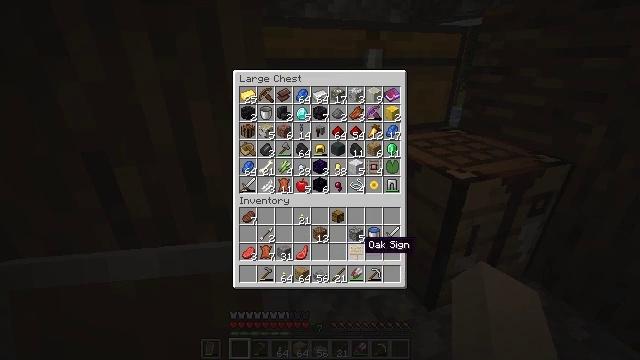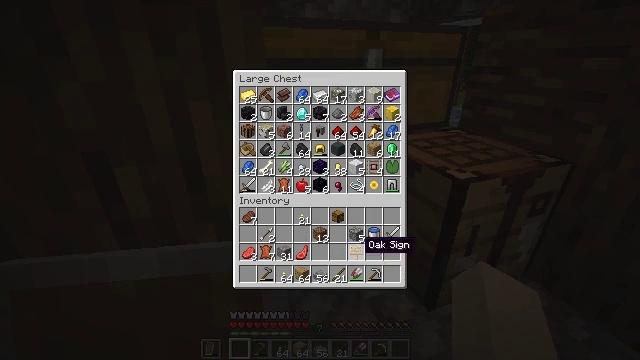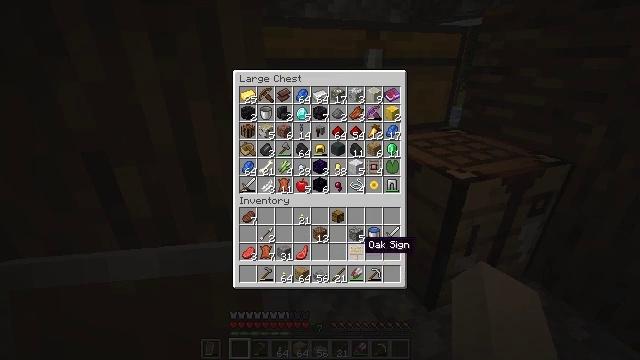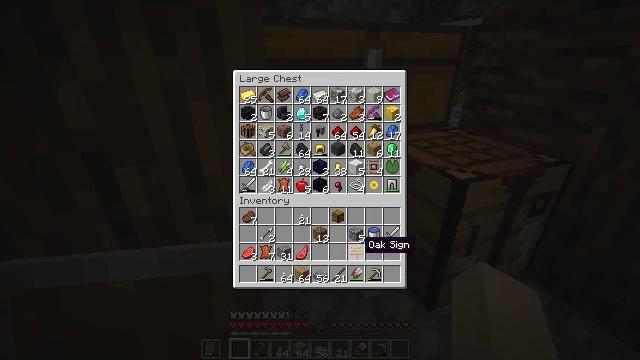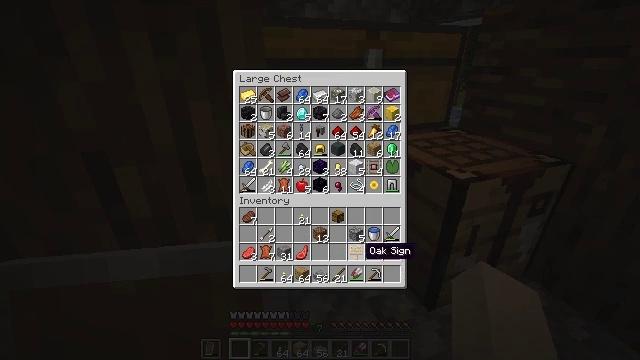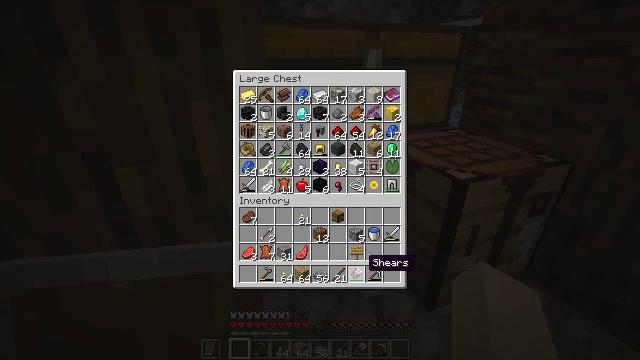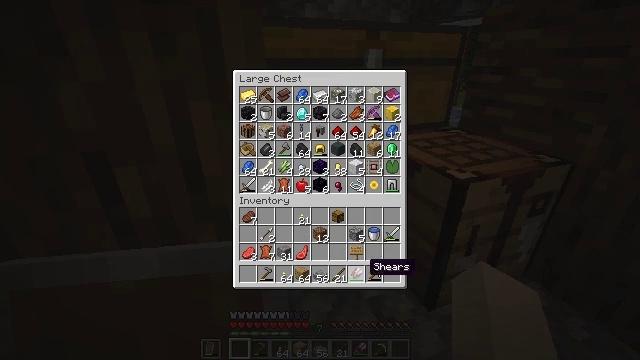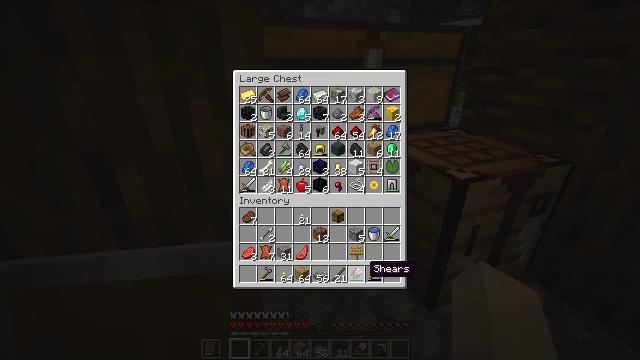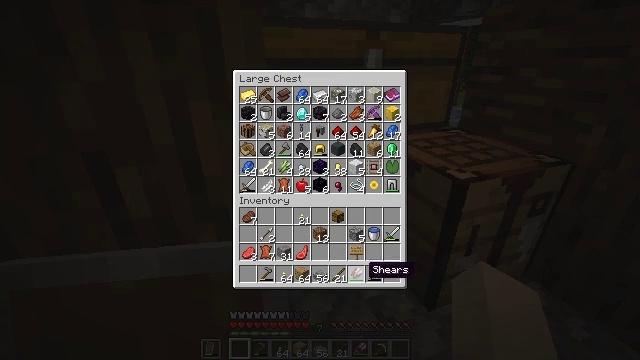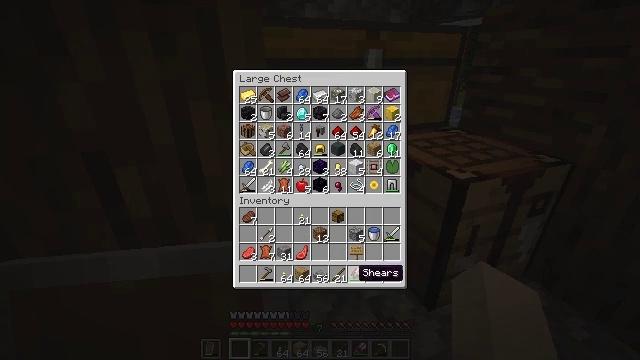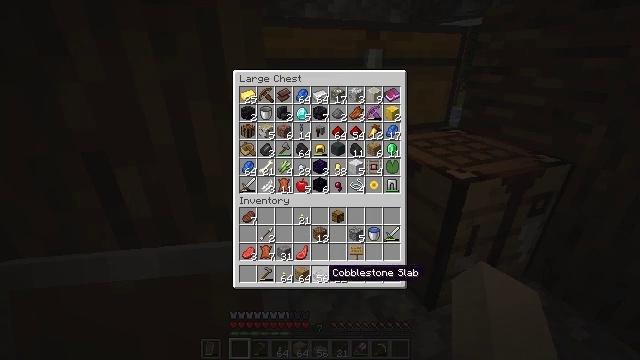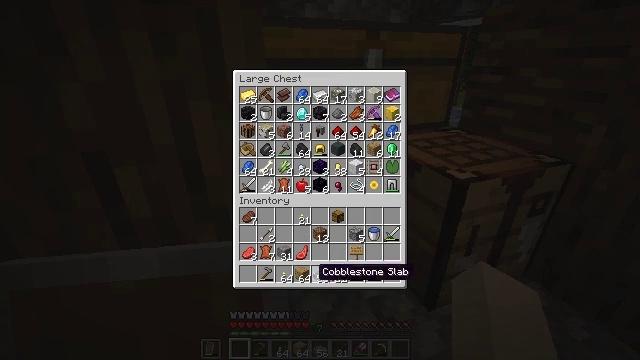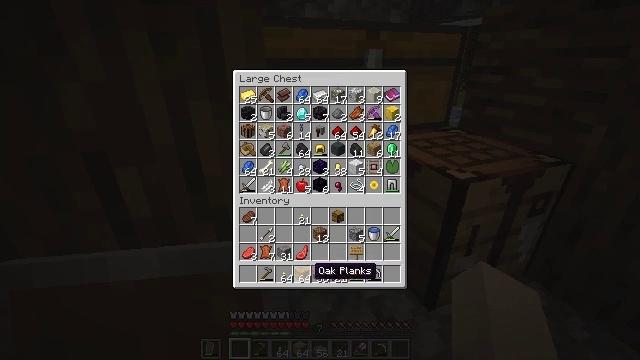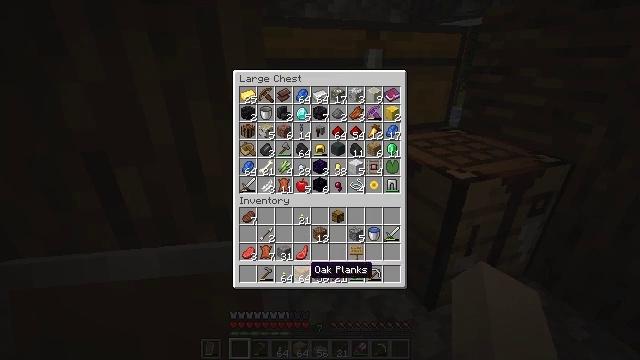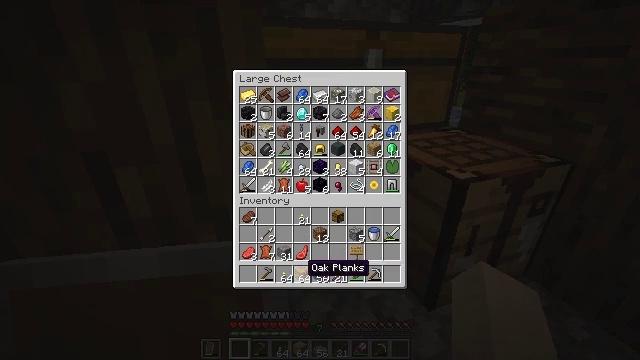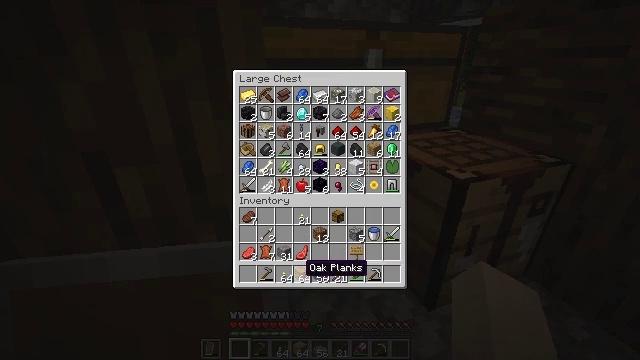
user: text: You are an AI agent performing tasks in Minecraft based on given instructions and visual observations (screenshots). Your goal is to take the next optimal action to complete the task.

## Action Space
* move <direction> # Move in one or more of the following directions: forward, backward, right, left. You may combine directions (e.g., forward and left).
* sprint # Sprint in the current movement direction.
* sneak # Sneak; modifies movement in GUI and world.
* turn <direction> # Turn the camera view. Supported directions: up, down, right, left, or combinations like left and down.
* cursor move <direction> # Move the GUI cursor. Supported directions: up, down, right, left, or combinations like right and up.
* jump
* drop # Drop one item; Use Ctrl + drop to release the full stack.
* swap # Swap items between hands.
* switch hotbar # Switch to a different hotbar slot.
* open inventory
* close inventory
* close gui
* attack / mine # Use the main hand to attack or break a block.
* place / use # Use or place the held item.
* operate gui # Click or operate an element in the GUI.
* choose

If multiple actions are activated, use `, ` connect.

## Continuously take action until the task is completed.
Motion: motion action
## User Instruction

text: Gather the bell for your inventory.
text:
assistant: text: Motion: sneak, use / place
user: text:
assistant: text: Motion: sneak, use / place
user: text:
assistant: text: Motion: sneak
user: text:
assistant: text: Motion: sneak
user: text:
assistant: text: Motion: sneak, turn down
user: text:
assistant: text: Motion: sneak
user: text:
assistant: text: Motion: sneak
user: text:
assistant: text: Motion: sneak
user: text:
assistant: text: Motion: sneak, turn left
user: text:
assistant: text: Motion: sneak, turn left
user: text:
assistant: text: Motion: sneak, turn left
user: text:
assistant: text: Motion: sneak
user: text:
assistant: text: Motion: sneak
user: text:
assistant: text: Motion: sneak
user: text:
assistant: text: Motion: sneak
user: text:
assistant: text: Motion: sneak
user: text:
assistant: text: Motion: sneak, turn right
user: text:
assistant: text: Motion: sneak, turn right
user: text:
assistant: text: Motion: sneak
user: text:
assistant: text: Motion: sneak
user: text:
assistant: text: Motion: sneak
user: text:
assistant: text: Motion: sneak
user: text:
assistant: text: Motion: sneak
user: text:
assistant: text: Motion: sneak
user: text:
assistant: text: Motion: sneak
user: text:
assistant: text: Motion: sneak
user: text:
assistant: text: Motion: sneak
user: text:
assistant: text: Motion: sneak
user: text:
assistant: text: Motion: sneak
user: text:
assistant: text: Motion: sneak